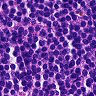
Metastatic tissue present: no